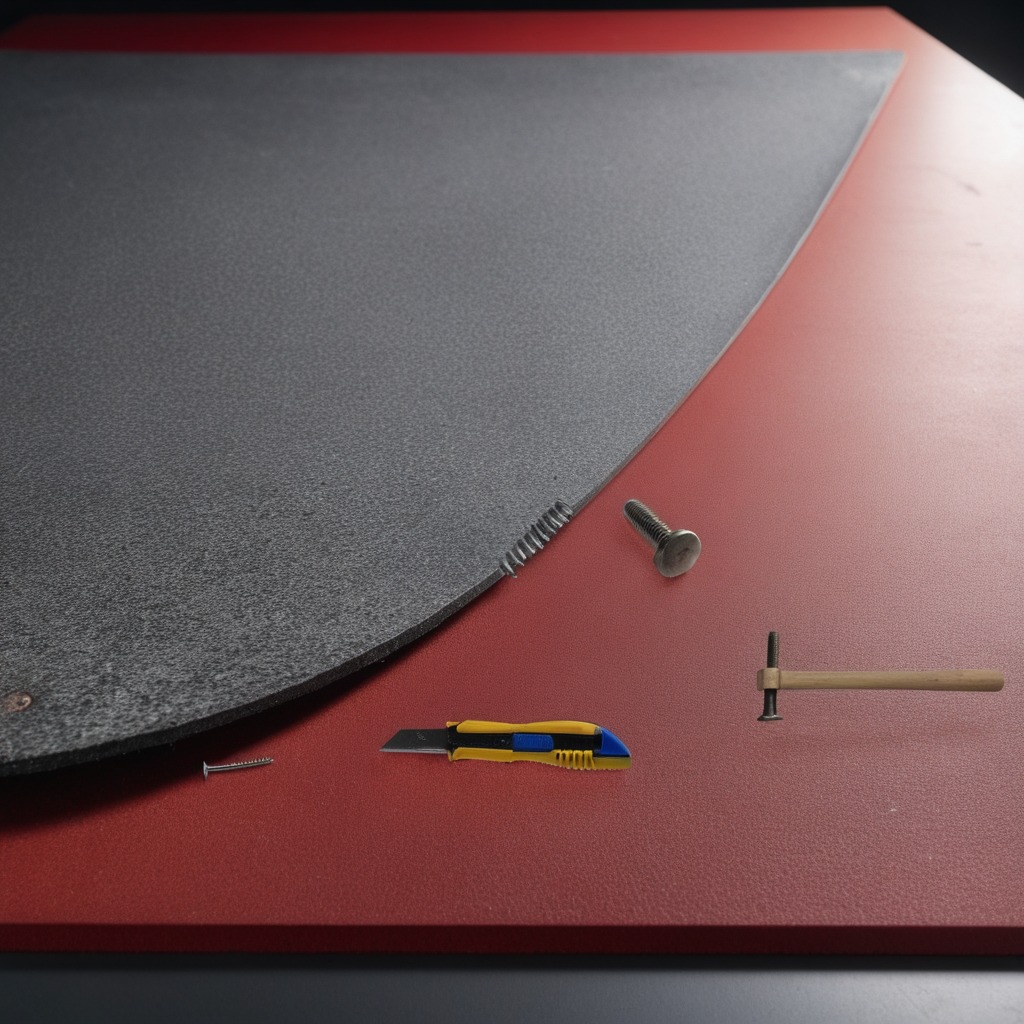
A hammer is lying on a clean granite tabletop beneath a red rubber mat.